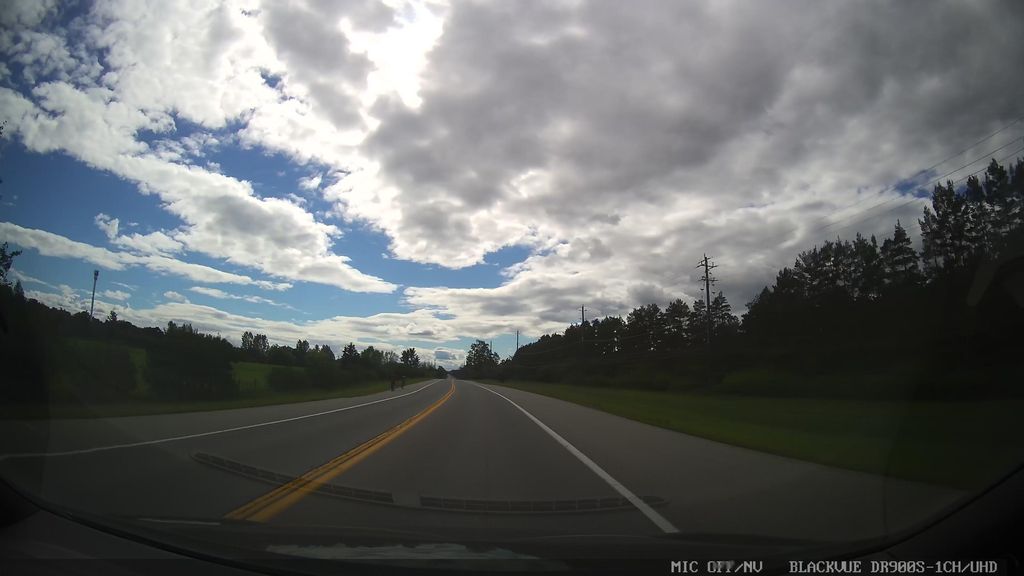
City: ottawa-gatineau